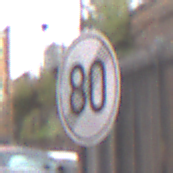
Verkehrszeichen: EndeGeschwindigkeit80
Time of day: MorningAfternoon
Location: Outdoor (Urban)
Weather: Overcast
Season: NotSpecified
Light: Natural